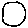
Label: circle